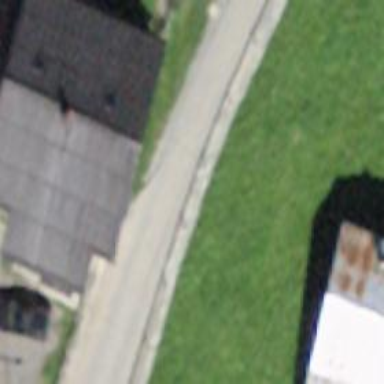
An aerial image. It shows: Detached building.